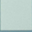
Piece: xx